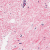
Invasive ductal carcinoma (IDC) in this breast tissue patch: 0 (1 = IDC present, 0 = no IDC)